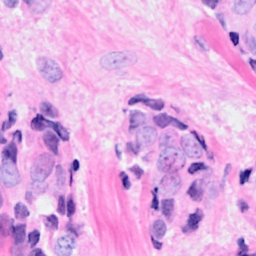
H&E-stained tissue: Breast